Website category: auto
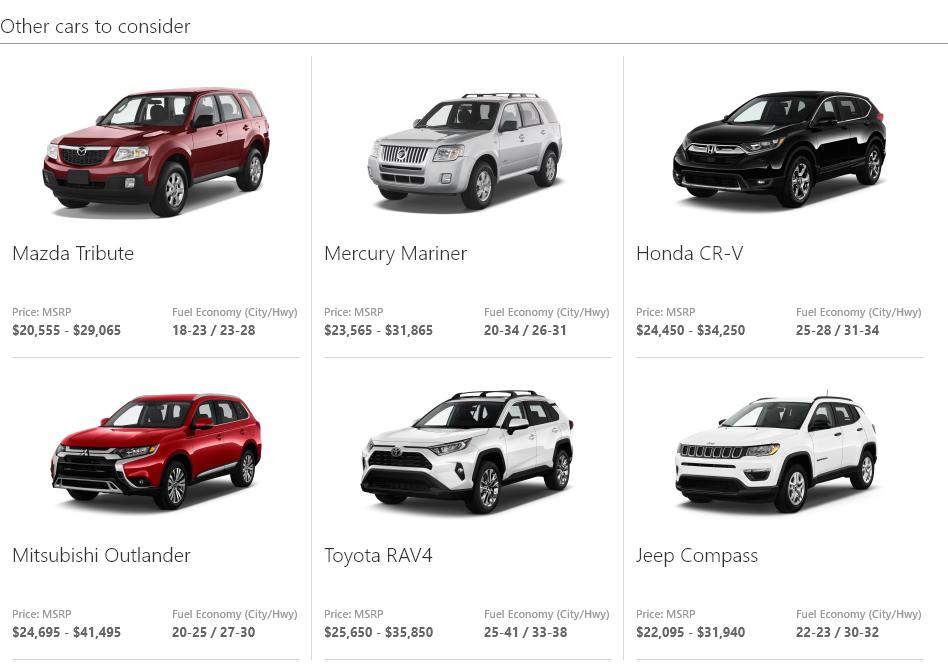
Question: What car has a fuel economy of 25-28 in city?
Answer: Honda CR-V

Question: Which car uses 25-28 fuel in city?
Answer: Honda CR-V

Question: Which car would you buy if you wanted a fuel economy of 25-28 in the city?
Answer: Honda CR-V

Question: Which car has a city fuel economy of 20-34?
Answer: Mercury Mariner

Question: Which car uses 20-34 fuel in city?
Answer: Mercury Mariner

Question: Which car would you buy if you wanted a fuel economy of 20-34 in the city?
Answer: Mercury Mariner

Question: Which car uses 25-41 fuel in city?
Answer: Toyota RAV4

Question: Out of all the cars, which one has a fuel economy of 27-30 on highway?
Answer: Mitsubishi Outlander

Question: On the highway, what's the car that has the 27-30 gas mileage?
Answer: Mitsubishi Outlander

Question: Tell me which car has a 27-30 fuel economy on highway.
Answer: Mitsubishi Outlander

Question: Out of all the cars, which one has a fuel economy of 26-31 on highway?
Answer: Mercury Mariner

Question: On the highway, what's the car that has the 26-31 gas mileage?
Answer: Mercury Mariner

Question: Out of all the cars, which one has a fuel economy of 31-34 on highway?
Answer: Honda CR-V

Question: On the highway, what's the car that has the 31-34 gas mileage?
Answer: Honda CR-V

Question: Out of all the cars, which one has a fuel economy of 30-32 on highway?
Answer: Jeep Compass

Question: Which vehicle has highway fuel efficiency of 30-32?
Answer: Jeep Compass

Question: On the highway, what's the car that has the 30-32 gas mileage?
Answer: Jeep Compass

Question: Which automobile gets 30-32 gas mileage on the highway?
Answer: Jeep Compass

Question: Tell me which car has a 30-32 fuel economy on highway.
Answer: Jeep Compass

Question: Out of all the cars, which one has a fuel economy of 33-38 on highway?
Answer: Toyota RAV4

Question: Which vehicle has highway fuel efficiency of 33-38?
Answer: Toyota RAV4

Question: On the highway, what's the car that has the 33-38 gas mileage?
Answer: Toyota RAV4

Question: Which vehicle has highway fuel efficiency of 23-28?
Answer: Mazda Tribute

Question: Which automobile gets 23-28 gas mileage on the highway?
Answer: Mazda Tribute